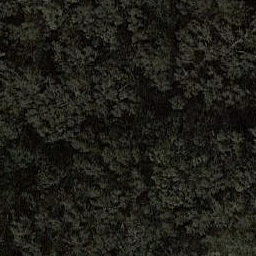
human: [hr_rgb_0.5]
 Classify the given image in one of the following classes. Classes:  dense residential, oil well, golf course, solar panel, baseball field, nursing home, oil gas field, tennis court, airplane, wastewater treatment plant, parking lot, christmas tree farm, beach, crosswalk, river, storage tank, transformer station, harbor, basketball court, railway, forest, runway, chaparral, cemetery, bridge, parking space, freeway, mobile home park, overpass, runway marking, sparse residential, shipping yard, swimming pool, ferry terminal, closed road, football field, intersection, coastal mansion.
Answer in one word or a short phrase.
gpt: forest